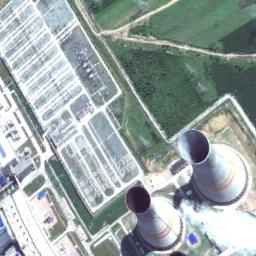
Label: thermal_power_station